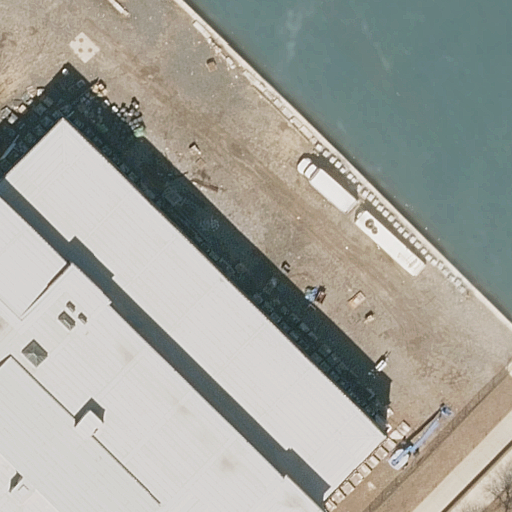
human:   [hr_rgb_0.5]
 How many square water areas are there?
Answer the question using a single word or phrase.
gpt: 0

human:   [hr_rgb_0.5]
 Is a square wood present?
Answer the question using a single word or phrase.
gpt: no

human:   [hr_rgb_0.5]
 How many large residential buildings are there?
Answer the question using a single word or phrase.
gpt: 1

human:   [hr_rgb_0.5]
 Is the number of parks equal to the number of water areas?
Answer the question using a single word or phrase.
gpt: yes

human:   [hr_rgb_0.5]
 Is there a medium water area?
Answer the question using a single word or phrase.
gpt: no

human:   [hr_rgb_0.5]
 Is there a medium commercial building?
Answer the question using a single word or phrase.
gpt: no

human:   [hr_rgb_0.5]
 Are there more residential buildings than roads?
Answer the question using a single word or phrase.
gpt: no

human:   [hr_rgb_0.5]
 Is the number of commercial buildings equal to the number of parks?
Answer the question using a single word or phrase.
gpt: no

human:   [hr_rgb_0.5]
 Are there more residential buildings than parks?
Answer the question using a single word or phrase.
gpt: no

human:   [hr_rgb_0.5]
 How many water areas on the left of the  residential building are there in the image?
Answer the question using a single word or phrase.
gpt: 0

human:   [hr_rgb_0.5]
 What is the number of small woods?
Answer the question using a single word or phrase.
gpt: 1

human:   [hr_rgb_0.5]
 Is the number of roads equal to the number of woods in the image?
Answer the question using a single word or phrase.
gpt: no

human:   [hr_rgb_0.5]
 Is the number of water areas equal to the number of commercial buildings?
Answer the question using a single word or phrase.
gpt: no

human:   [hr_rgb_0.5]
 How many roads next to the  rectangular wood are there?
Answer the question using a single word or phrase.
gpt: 3

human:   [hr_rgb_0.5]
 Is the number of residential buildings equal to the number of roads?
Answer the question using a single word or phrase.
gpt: no

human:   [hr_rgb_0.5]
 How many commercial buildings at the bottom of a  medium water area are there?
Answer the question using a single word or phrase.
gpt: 0

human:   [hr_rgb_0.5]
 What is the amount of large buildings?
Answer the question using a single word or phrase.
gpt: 1

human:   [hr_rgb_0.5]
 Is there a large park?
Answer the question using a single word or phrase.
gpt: yes

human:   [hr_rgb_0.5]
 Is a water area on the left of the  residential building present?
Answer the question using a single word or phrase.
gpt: no

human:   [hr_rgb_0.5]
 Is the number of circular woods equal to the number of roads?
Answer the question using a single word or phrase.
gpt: no

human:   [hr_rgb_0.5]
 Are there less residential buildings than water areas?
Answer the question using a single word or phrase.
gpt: no

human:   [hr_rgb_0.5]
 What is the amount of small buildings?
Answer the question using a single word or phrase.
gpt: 0

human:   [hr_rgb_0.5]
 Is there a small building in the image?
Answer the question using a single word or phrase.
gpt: no

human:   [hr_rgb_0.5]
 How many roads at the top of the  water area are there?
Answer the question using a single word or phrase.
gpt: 0

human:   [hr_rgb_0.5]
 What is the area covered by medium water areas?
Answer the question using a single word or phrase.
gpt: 0m2

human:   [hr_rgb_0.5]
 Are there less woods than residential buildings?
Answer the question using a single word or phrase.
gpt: no

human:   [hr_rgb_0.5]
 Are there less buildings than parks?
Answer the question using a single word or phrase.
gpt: no

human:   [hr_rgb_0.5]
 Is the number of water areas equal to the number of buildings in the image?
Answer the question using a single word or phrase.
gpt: yes

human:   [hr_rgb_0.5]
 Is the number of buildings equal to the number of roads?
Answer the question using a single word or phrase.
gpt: no

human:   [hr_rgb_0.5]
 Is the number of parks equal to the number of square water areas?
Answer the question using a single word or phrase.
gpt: no

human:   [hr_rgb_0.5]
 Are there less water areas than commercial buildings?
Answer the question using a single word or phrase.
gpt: no

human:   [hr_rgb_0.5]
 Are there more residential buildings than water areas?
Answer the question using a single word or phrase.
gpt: no

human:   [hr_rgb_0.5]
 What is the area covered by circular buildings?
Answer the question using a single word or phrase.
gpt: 0m2

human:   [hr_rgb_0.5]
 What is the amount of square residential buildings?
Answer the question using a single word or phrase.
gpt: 0

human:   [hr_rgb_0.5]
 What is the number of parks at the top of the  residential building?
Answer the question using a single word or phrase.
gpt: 0

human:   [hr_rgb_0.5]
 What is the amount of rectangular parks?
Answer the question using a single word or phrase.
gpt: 1